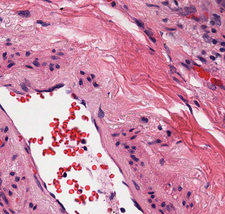
Tumor epithelial tissue: no
Tumor-associated stroma tissue: yes
Normal tissue: no